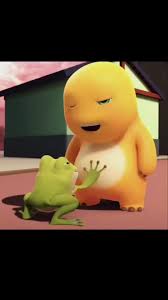
Label: nailong